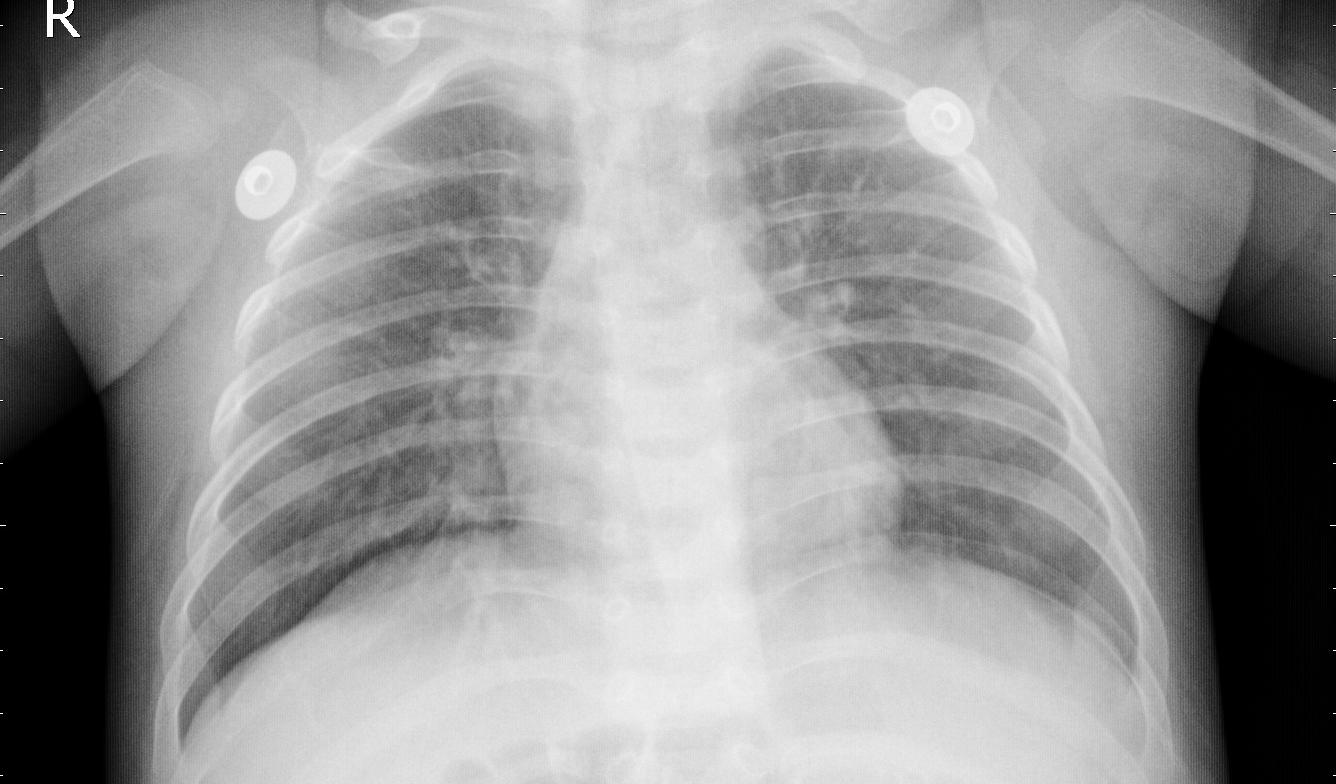
Diagnosis: PNEUMONIA